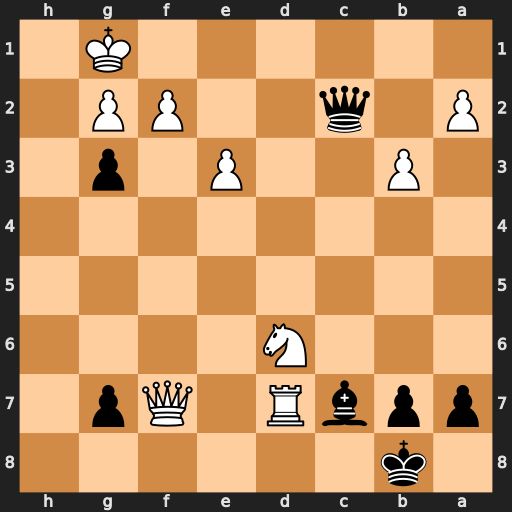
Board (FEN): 1k6/ppbR1Qp1/3N4/8/8/1P2P1p1/P1q2PP1/6K1
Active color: b
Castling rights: -
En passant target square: -
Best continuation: Qc1#